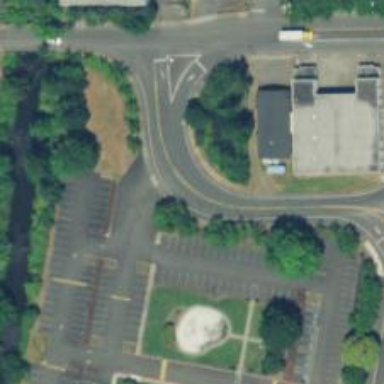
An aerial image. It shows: Secondary link road with sidewalk on the left.